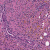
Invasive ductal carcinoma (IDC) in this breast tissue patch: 0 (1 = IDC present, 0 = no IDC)